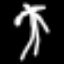
Label: palm tree